Field crop: maize
Growth stage: 2
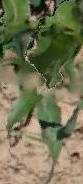
Species: maize